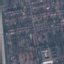
Land use / land cover class: Residential